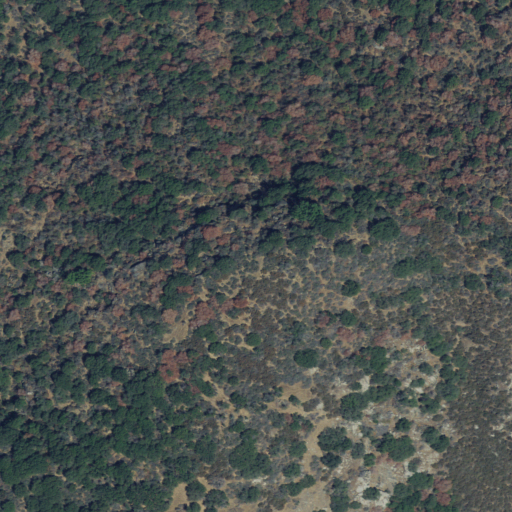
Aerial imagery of mountain in California named River Hill containing evergreen forest, shrub, deciduous forest, grassland, and mixed forest